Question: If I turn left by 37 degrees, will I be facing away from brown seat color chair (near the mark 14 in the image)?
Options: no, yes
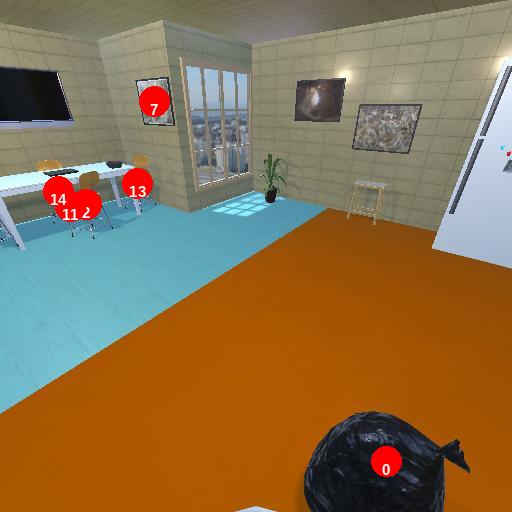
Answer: no